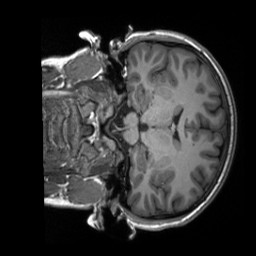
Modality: T1w
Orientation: coronal
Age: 24
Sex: female
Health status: ill
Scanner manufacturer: siemens
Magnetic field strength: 3 T
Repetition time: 2.3 s
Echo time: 0.00232 s